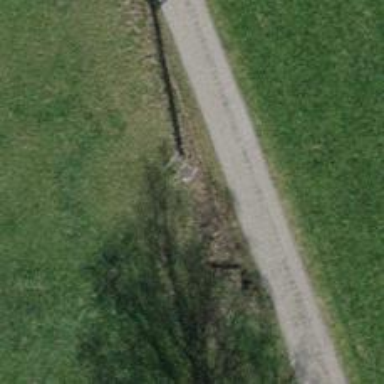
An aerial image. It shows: Power pole.